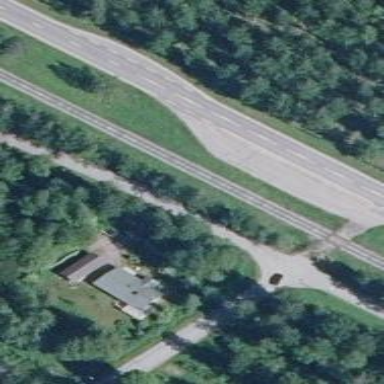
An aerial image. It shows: Rest area along the road.